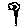
Label: flower